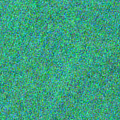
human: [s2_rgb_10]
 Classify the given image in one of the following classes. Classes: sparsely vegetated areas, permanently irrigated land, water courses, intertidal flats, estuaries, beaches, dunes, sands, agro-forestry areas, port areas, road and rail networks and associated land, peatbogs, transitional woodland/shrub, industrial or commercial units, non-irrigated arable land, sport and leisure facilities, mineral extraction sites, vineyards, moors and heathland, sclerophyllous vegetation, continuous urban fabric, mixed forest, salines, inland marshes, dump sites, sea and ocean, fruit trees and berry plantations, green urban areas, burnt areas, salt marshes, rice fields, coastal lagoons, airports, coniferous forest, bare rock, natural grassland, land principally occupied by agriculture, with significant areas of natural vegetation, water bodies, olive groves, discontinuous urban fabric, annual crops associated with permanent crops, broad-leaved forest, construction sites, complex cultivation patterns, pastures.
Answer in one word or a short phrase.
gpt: sea and ocean